Field crop: maize
Growth stage: 2
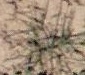
Species: salsola